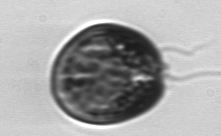
Label: Prorocentrum